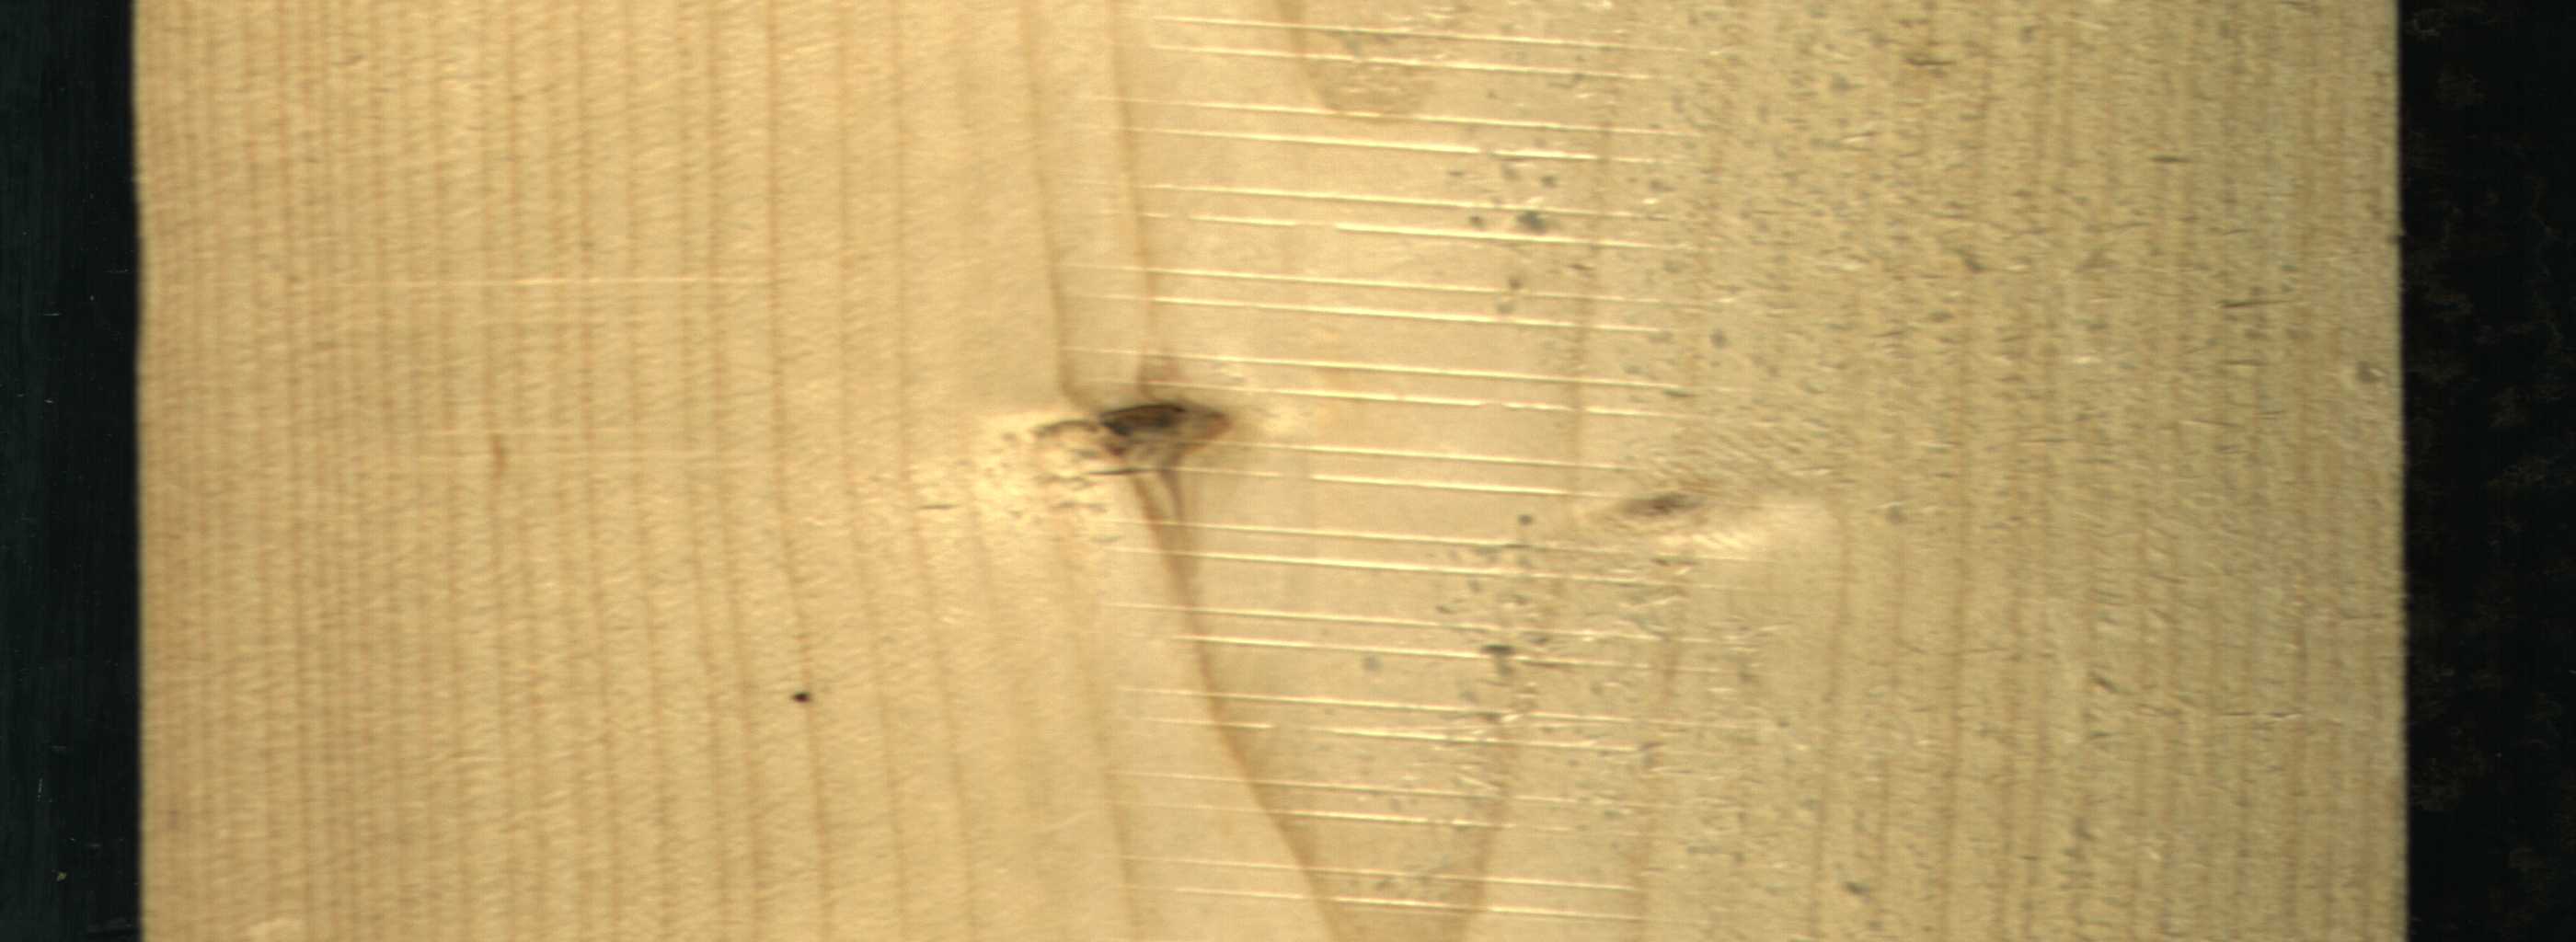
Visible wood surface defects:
Live_Knot